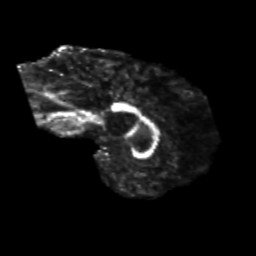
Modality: FA
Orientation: sagittal
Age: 50
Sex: male
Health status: healthy
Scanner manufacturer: siemens
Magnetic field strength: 3 T
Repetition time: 10.8 s
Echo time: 0.082 s